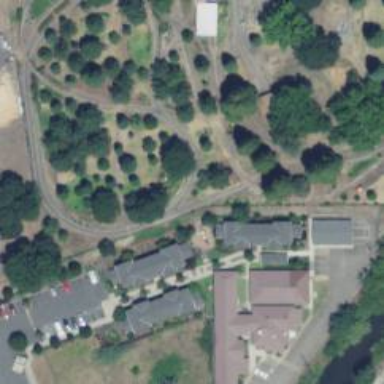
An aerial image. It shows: Miniature railway.